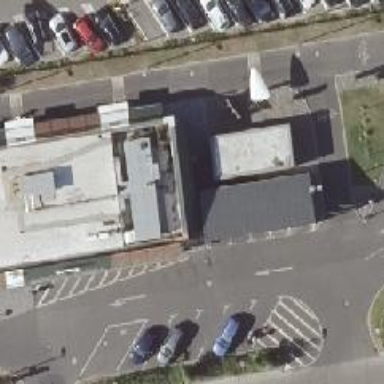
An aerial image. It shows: Cafe.